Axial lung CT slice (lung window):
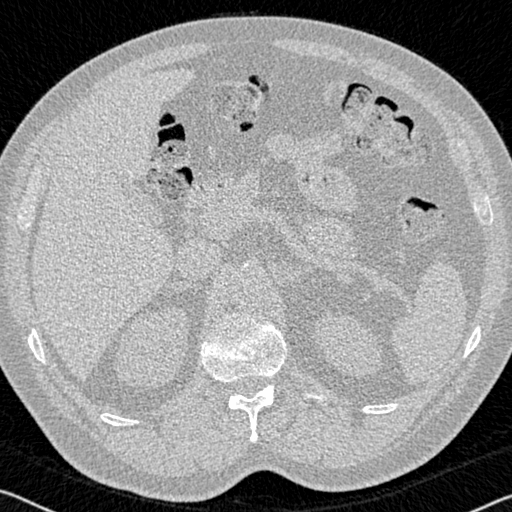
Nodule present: no